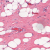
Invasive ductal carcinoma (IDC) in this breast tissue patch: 0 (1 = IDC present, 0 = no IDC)